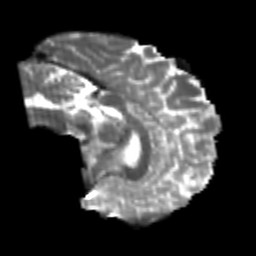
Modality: T2w
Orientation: sagittal
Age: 23
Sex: male
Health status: healthy
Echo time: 0.074 s